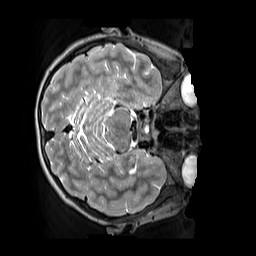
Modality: T2w
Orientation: axial
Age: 12
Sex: female
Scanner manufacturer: siemens
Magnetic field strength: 3 T
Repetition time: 3.2 s
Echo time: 0.408 s